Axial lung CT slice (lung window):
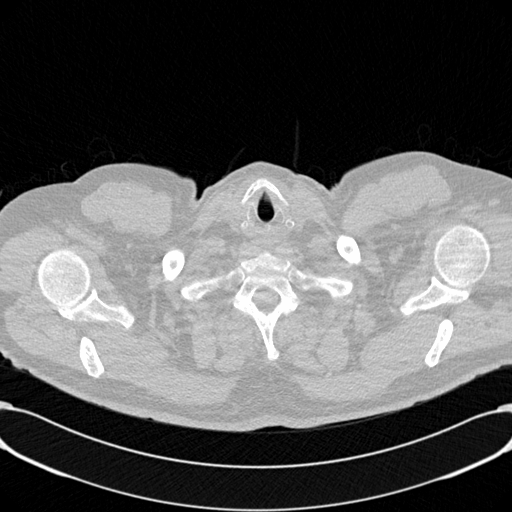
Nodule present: no